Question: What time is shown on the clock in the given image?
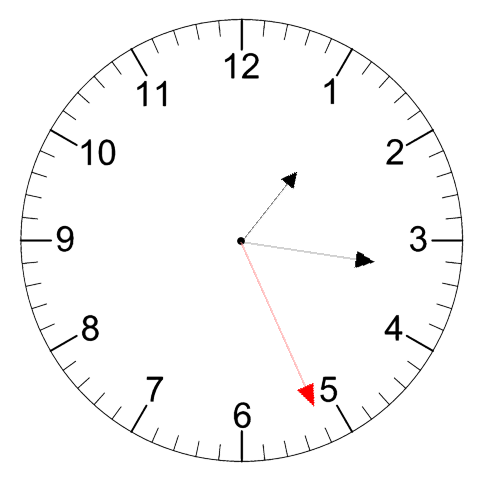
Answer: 01:16:26